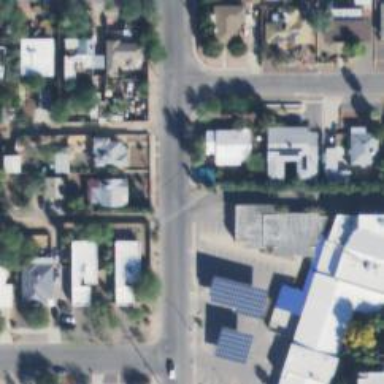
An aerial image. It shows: Alley classified as service road.